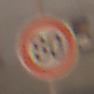
Verkehrszeichen: Geschwindigkeit80
Umgebung: Outdoor, Urban
Tageszeit: MorningAfternoon
Wetter: Clear
Licht: Natural
Jahreszeit: NotSpecified
Kontrast: HighContrast